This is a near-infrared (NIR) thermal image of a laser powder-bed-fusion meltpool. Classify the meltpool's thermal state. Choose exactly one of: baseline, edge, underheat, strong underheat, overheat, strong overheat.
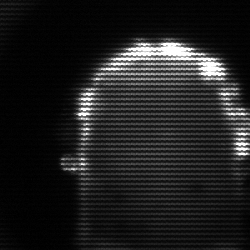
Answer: baseline